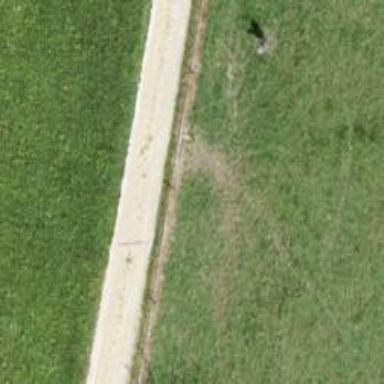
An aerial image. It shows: Gravel track with grade2 quality.